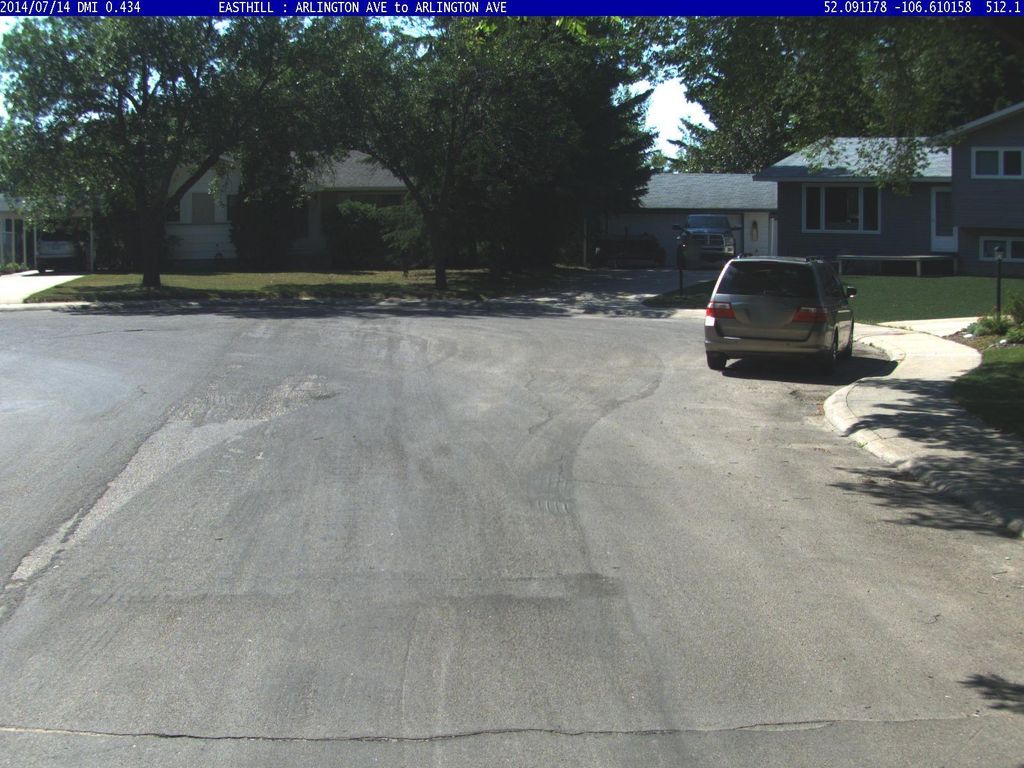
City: saskatoon